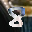
Label: 8